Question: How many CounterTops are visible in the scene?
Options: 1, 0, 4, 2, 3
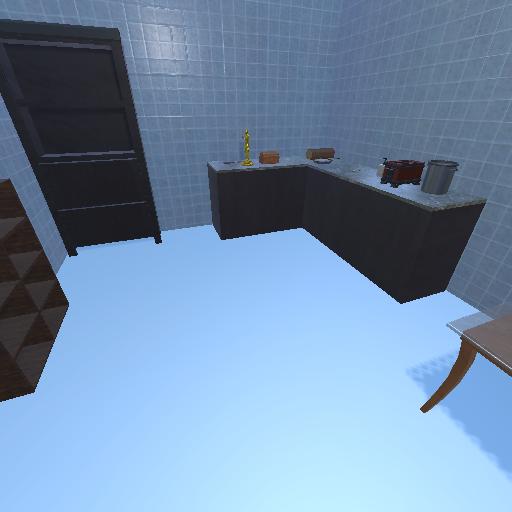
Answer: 1